Question: I'm trying to get a border around my image and paragraphs items but I can't figure out how to do it. I encased them in divs and added a class to them but the background color and border effects do nothing. This is what i'm shooting for:
this is what my HTML code looks like for this section:
'''
<div class="pair">
<a href="GPA_Calc_Screen.png">
<img src="GPA_Calc_Screen.png" alt""> <!--Relative img path -->
</a>
<p>
This is a custom GPA Calculator, and what I like to think is the first real app that I made. Going to Georgia Tech, and college in general, this is a vital asset. Although at GT we don't operate on the plus/minus system, I added a setting in which you can edit that if you want.
</p>
</div>
'''
and here is my CSS:
'''
.pair div {
display: block;
/*padding: 5px;
clear: right;
width: 100%;
border-radius: 5px;
border-width: 3px;
border-color: red;*/
background: red;
}
'''
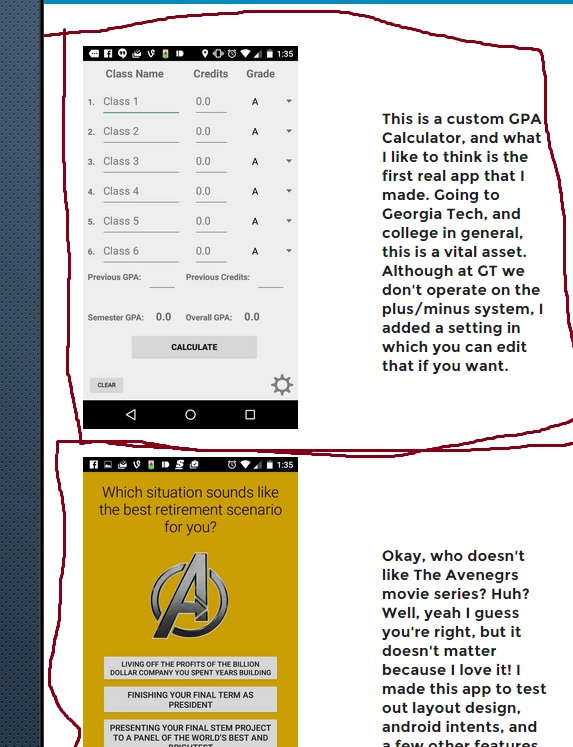
Answer: you don't need to add div in front of .pair when you are doing class without id based
you just keep
'''
.pair {
border: 3px rgb(86, 10, 10) solid;
padding: 9px;
display: block;
}
<div class="pair">
<a href="GPA_Calc_Screen.png">
<img src="sourceofimage.png" alt""> <!--Relative img path -->
</a>
<p>
your text
</p>
</div>
'''
for bottom div also you need to add this "pair" class.